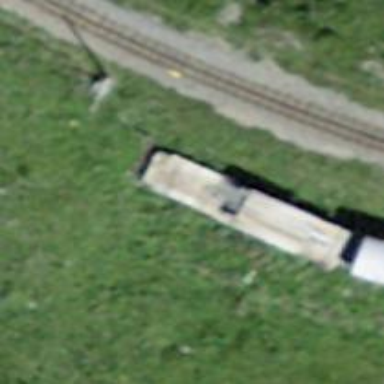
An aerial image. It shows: Railway buffer stop.